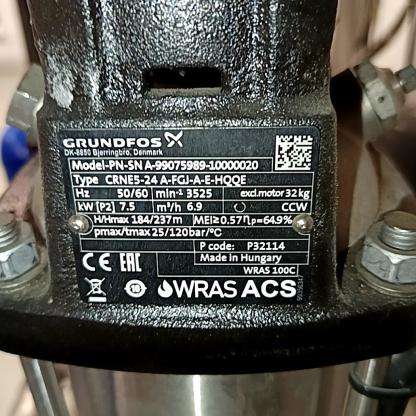
Klasa: tabliczka-znamionowa